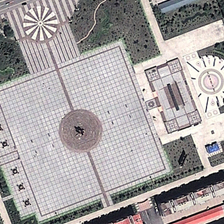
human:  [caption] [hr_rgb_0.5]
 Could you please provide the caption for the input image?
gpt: a large square is near a road .

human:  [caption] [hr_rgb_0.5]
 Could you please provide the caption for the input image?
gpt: a large square is near a road .

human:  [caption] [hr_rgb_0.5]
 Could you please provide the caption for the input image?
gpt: a large square is near a road .

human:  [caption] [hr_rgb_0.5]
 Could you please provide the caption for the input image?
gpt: a large square is near a road .

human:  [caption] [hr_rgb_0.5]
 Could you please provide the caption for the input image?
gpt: a large square is near a road .